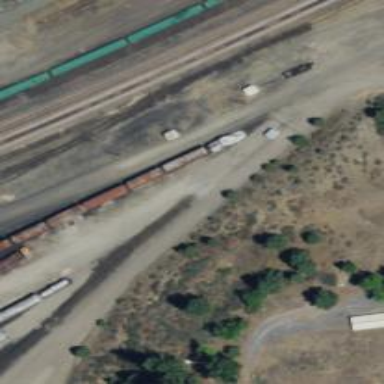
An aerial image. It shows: Preserved rail yard. The area contains preserved railway tracks.